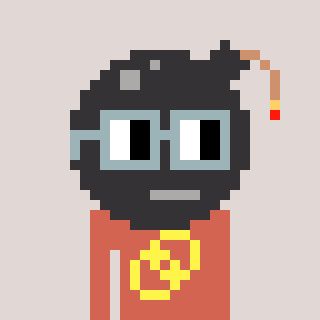
a pixel art character with square dark gray glasses, a bomb-shaped head and a peachy-colored body on a warm background